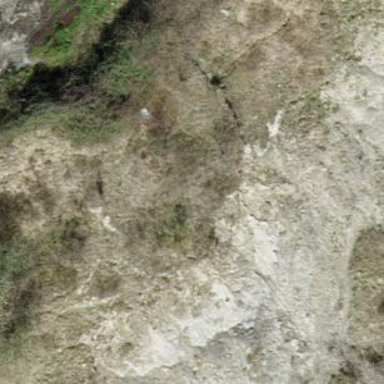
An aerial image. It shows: Natural area covered with sand.